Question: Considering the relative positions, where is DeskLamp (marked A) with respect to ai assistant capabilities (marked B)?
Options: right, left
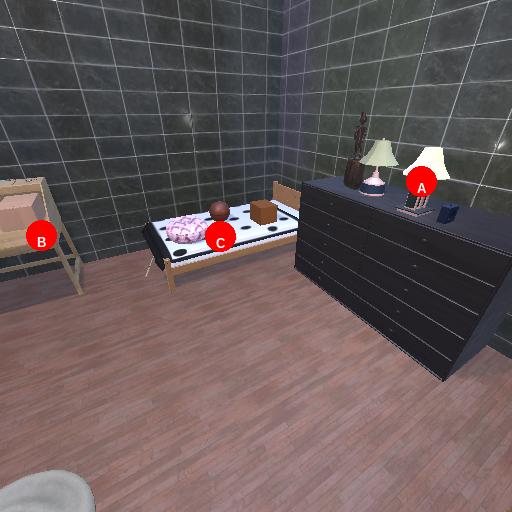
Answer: right